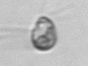
Label: flagellate_morphotype1